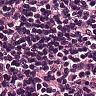
Metastatic tissue present: no